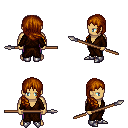
a pixel art fantasy rpg character, male body template, human, tanned skin, brown robe, magenta pants, brunette right-swept hairstyle, metal boots, spear, four views (front, back, left, right), 2x2 character sprite sheet, small pixel art, hard edges, no anti-aliasing